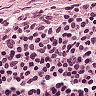
Metastatic tissue present: no